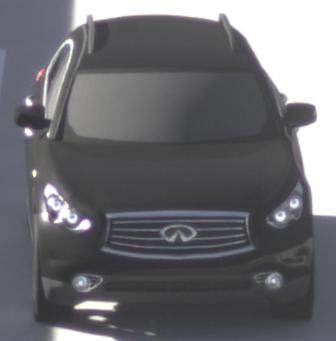
Make: Infiniti
Model: FX 37
Detailed model: FX (S51)
Model produced from: 2012/07
Model produced until: 2013/10
Doors: 5
Color: black
Road condition: dry road
Daytime: morning or afternoon
Contrast: high contrast